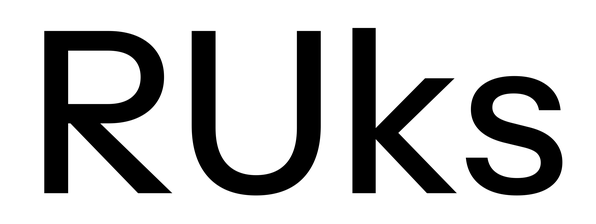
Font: InstrumentSans_Medium